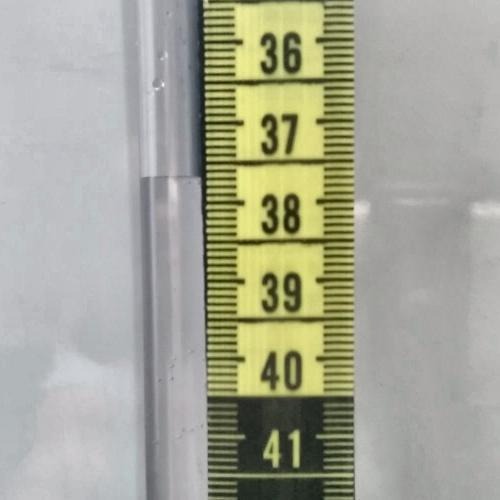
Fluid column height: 37.7 cm